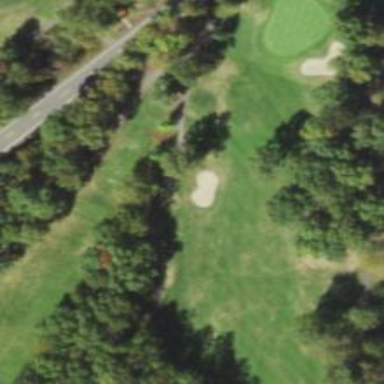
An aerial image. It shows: View of golf hole.